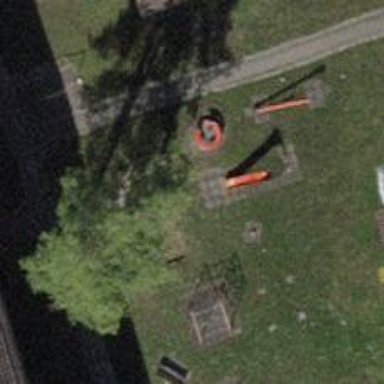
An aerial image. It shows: Playground with roundabout.